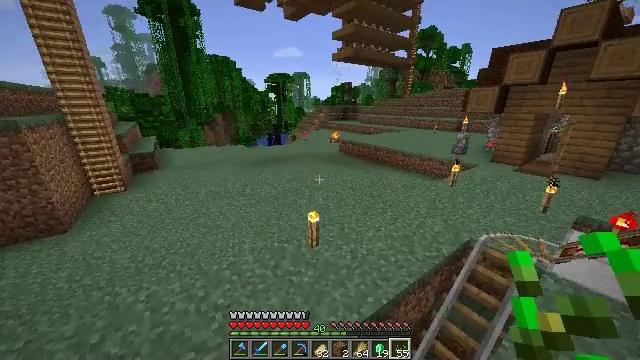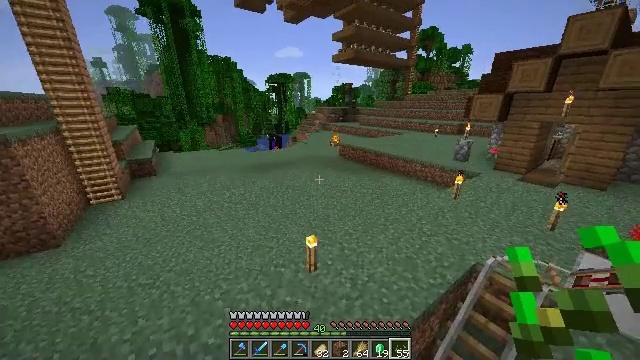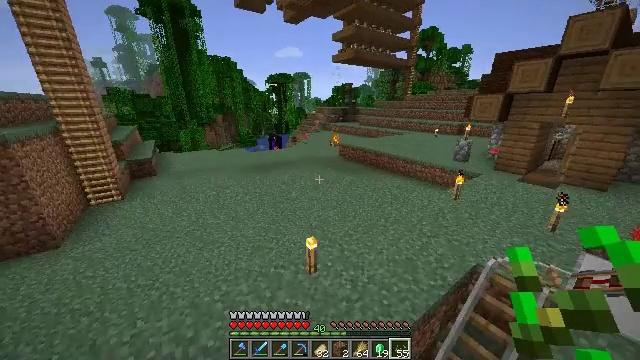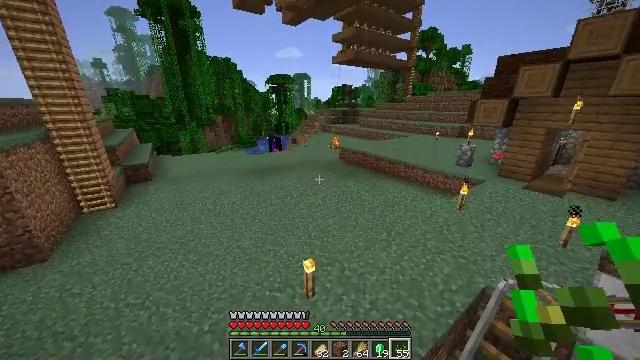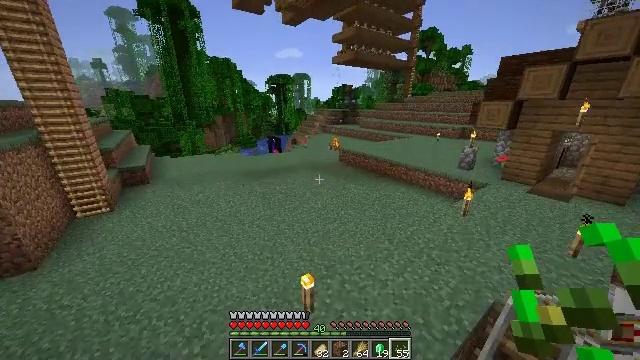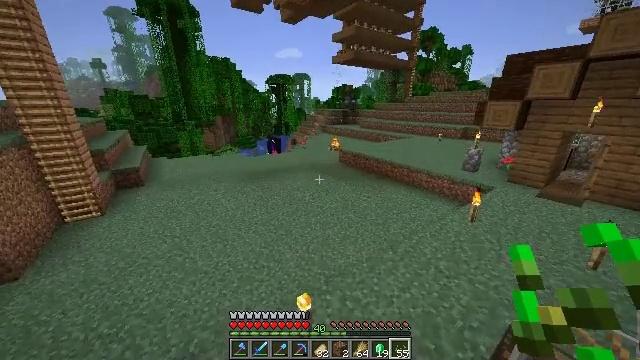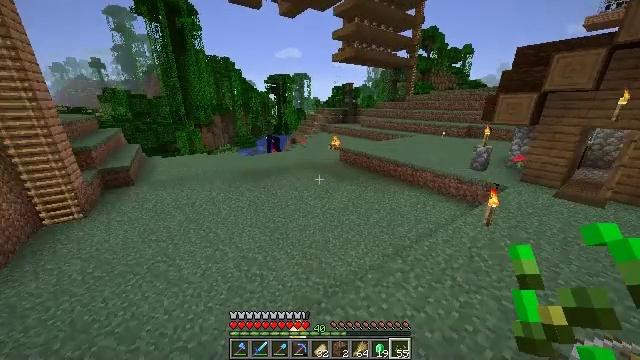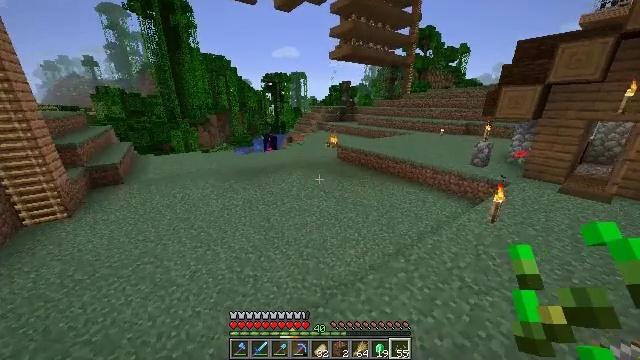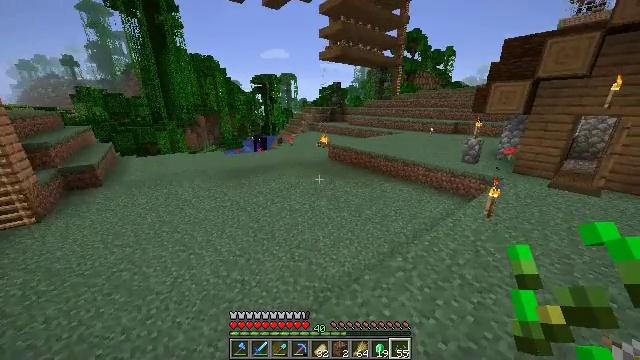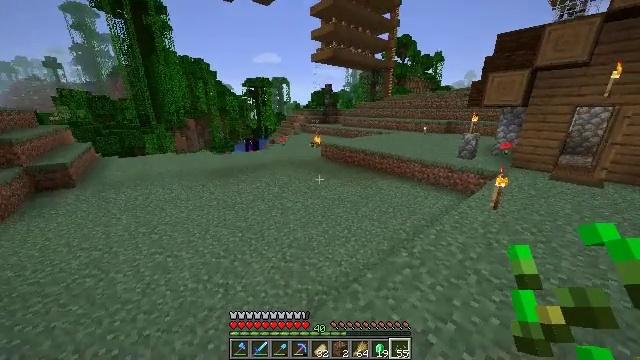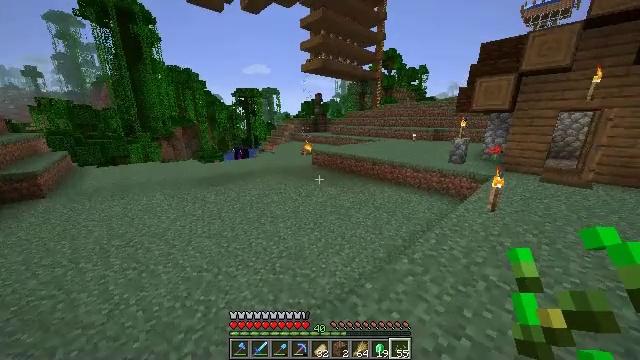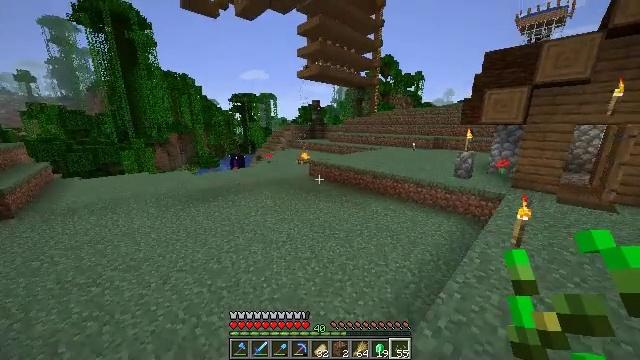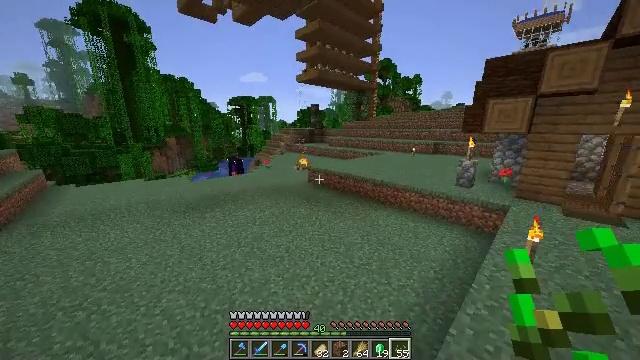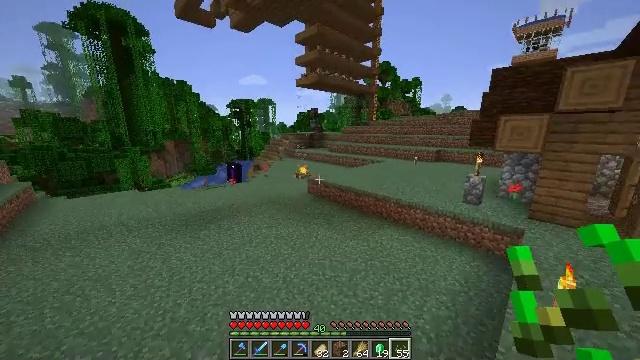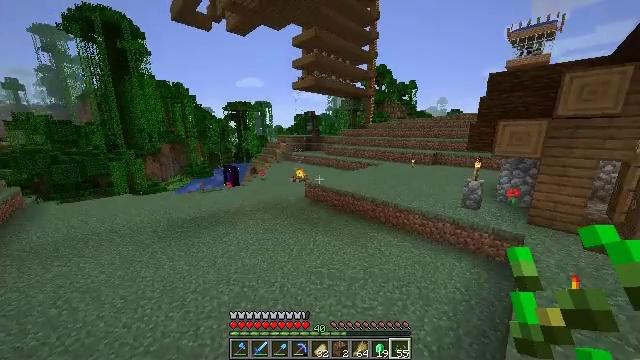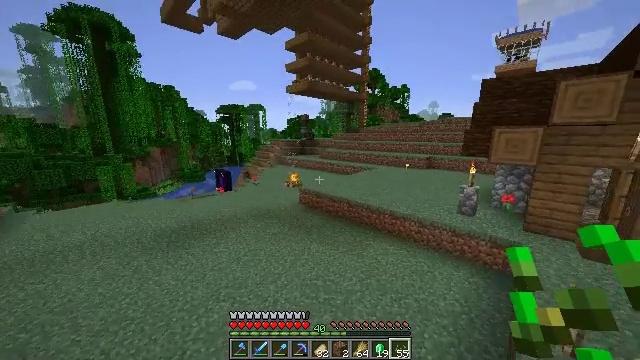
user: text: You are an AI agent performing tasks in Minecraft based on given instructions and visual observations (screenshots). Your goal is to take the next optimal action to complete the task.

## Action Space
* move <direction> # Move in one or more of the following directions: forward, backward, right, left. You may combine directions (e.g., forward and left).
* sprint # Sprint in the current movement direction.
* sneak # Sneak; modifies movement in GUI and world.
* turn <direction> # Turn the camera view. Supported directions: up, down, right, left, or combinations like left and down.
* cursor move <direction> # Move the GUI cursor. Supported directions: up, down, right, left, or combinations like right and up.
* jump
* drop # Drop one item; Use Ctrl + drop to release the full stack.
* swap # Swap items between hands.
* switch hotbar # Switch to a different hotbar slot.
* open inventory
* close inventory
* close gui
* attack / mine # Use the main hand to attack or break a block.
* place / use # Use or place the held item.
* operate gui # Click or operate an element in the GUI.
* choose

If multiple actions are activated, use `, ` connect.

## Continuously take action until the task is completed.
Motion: motion action
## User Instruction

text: Create a diamond hoe using diamonds and sticks.
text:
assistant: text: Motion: move forward, jump
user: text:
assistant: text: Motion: move forward, jump
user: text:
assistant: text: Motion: move forward, jump
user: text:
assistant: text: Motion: move forward, jump
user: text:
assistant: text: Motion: move forward, jump
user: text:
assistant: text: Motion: move forward, jump
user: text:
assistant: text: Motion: move forward, jump
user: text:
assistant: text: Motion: move forward, turn right, jump
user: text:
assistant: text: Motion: move forward, turn right and up, jump
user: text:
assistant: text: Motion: move forward, turn right and up, jump
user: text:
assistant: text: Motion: move forward, sprint, turn up, jump
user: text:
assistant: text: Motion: move forward, sprint, jump
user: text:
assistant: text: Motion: move forward, sprint, jump
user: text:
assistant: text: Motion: move forward, jump
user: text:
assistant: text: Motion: move forward, turn right, jump
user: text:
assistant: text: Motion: move forward, turn right, jump
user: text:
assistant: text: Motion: move forward, turn right, jump
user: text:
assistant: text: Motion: move forward, turn right, jump
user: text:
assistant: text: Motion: move forward, turn right and up, jump
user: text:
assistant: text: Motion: move forward, turn right and up, jump
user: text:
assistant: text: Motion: move forward, turn right, jump
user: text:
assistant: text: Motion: move forward, jump
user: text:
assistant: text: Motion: move forward, sprint, jump
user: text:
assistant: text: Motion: move forward, sprint, jump
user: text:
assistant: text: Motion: move forward, sprint, jump
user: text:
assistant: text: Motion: move forward, sprint, jump
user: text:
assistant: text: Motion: move forward, turn right, jump
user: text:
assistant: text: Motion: move forward, turn right, jump
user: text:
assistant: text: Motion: move forward, turn right, jump
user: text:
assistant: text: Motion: move forward, jump